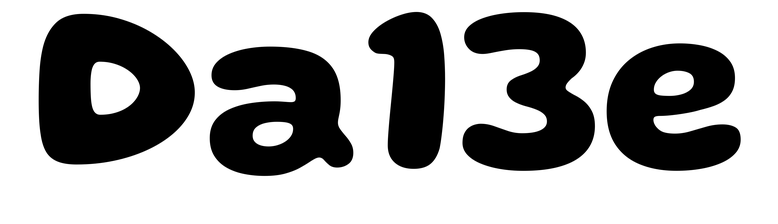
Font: Gluten_Bold